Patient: sex M, age 57
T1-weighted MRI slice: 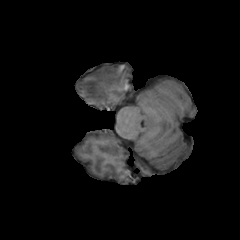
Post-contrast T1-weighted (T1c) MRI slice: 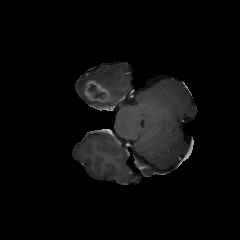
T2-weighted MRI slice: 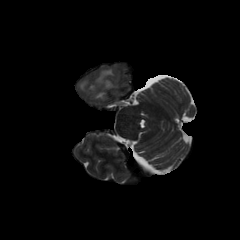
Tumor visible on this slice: yes
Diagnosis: Glioblastoma, IDH-wildtype
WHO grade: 4